Question: Given the following table where the 'Name' value might be repeated in multiple rows:

How can we determine how many times a 'Name' value exists in the table and can we filter on that have a specific number of occurrances.
For instance, how can I filter this table to show only that appear twice?
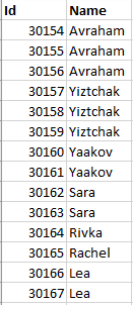
Answer: You can use 'group by' and 'having' to exhibit 'name's that appear twice in the table:
'''
select name, count(*) cnt
from mytable
group by name
having count(*) = 2
'''
Then if you want the overall count of names that appear twice, you can add another level of aggregation:
'''
select count(*) cnt
from (
select name
from mytable
group by name
having count(*) = 2
) t
'''